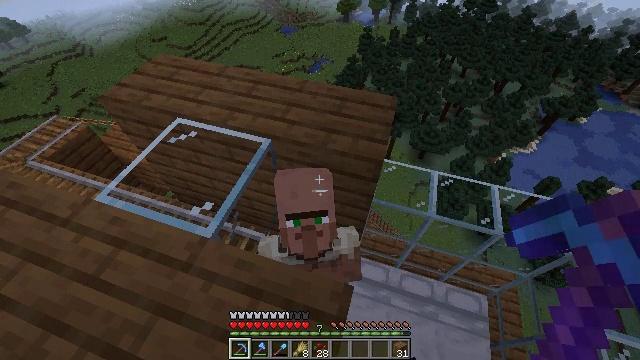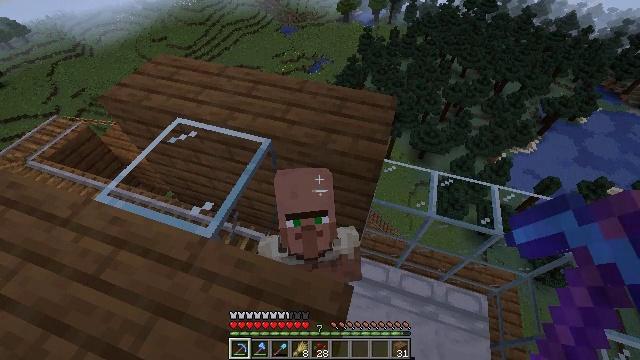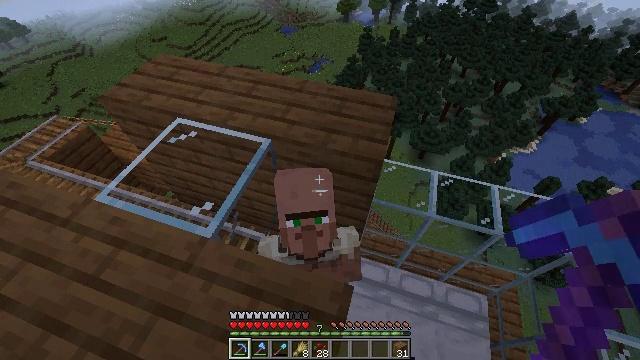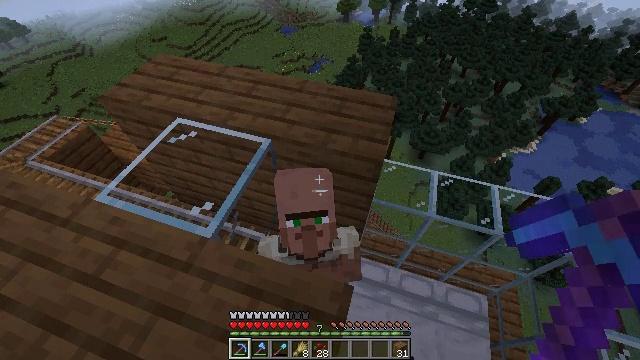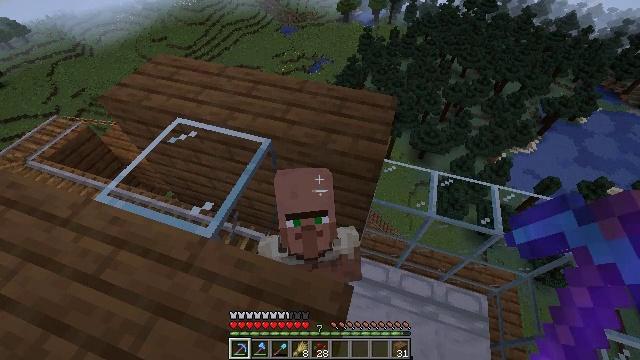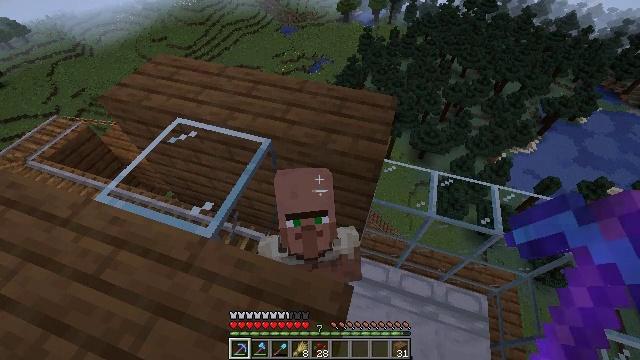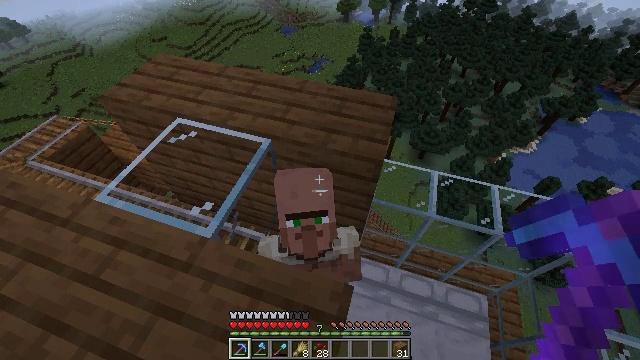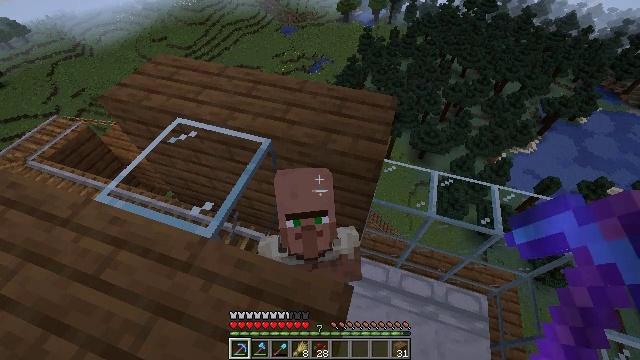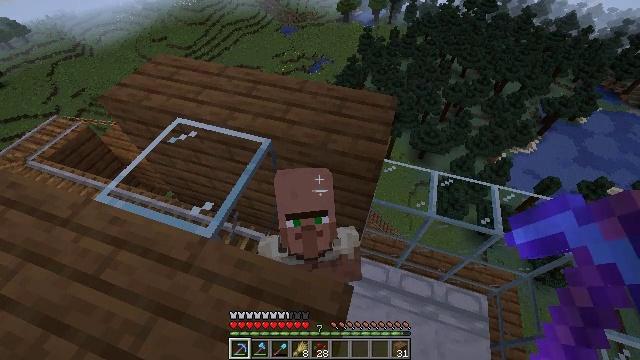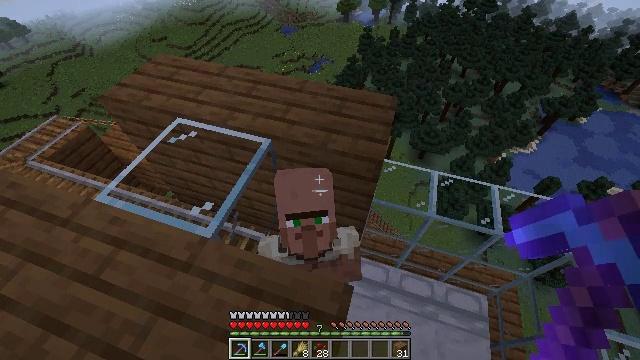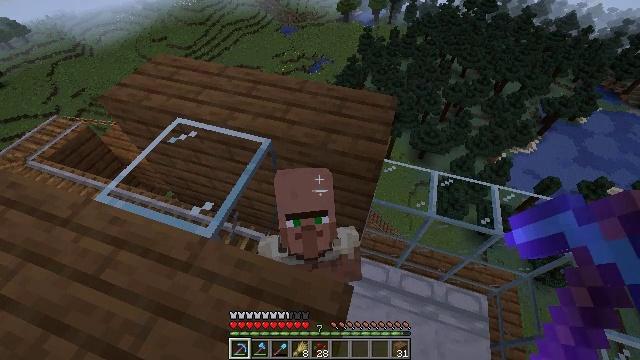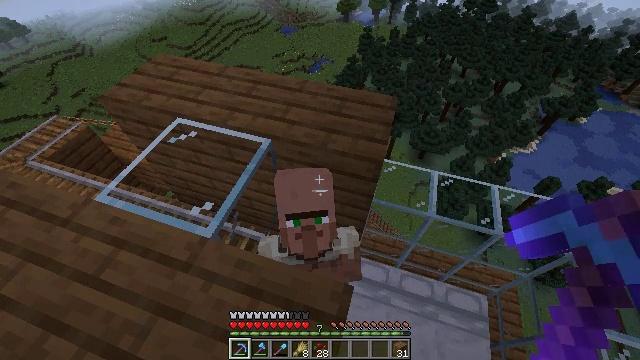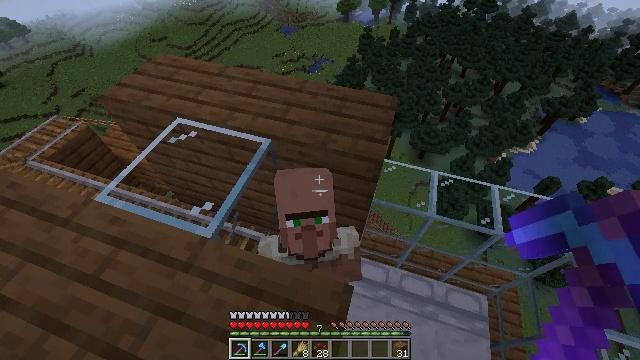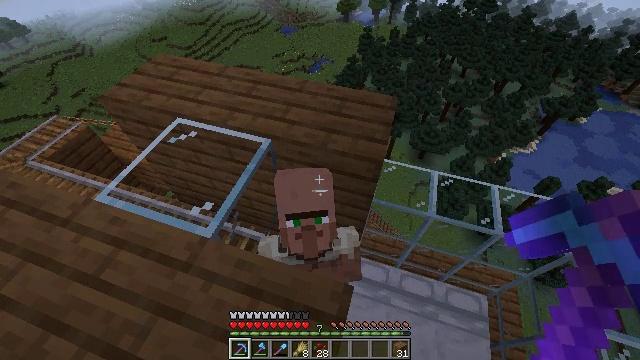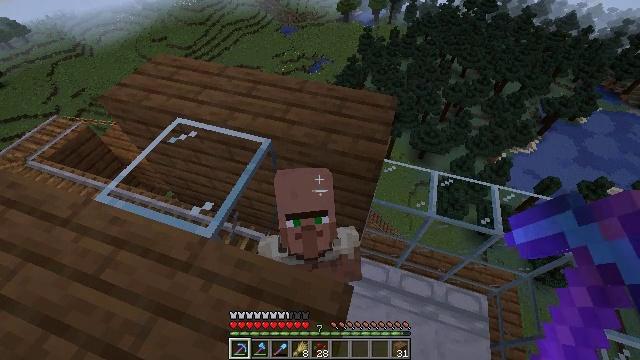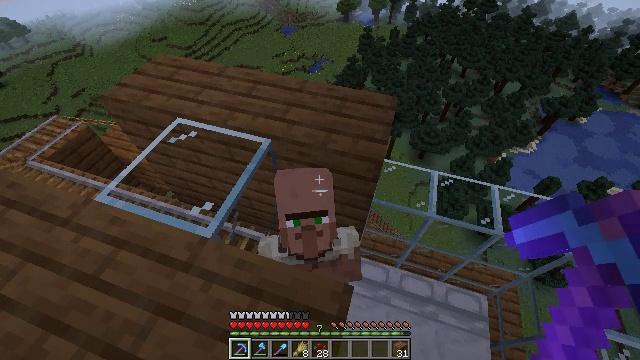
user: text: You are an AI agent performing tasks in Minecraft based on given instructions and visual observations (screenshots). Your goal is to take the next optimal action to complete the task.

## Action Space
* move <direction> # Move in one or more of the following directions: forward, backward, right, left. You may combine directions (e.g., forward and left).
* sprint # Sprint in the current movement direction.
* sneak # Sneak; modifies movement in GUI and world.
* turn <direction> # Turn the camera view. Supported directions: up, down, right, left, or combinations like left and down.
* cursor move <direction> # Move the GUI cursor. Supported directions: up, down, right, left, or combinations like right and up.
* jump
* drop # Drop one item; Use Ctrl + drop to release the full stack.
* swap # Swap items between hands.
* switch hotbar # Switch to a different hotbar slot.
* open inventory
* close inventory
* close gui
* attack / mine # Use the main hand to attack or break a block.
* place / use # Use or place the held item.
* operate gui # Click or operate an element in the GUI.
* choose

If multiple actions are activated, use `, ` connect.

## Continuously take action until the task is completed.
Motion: motion action
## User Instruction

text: Remove the glass to use the space.
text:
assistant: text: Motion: no_op
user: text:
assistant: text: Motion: no_op
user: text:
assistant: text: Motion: no_op
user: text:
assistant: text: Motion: no_op
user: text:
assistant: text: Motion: no_op
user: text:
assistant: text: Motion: no_op
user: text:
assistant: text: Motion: no_op
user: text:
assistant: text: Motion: no_op
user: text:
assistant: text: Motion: no_op
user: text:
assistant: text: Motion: no_op
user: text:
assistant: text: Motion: no_op
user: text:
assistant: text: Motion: no_op
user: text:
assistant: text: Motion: no_op
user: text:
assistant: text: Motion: no_op
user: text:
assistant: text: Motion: no_op
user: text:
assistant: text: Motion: no_op
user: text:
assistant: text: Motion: no_op
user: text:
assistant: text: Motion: no_op
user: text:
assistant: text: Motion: no_op
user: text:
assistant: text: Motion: no_op
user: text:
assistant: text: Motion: no_op
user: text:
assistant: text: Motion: no_op
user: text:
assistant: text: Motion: no_op
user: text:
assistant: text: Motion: no_op
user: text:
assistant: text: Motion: no_op
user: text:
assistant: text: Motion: no_op
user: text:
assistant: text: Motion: no_op
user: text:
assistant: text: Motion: no_op
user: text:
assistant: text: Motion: no_op
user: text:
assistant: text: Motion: no_op